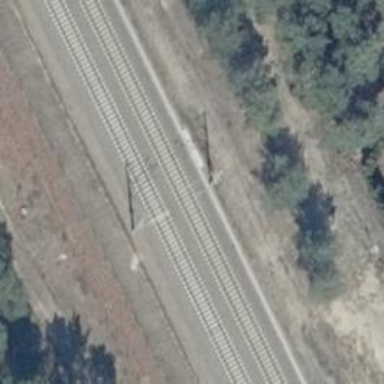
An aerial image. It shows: Milestone along the railway track with catenary mast.